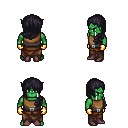
a pixel art fantasy rpg character, male body template, orc, green skin, leather chest armor, robe skirt, raven left-swept hairstyle, gold gloves, maroon shoes, four views (front, back, left, right), 2x2 character sprite sheet, small pixel art, hard edges, no anti-aliasing